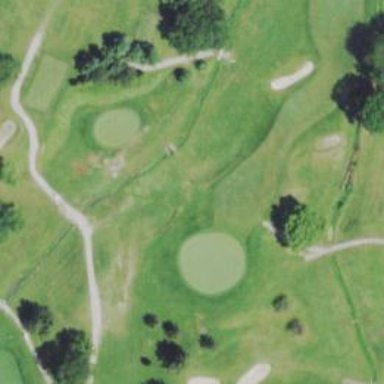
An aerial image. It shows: Pathway for golfing.